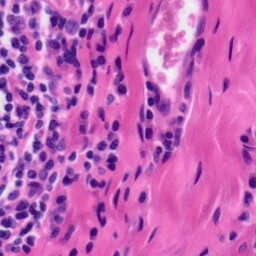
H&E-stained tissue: Tonsil